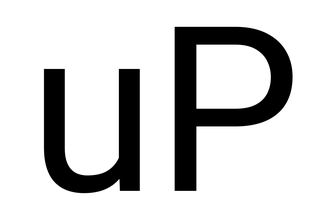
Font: Roboto_Regular